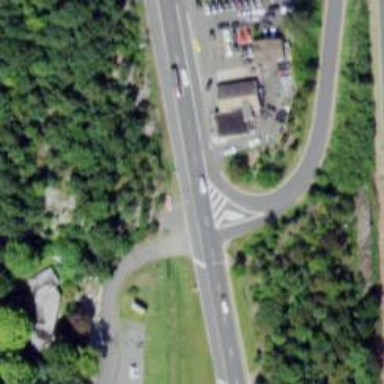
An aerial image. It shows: Trunk link highway.